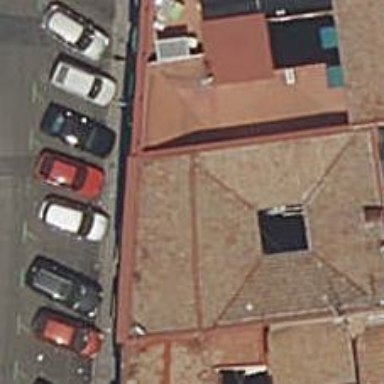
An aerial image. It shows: Restaurant.